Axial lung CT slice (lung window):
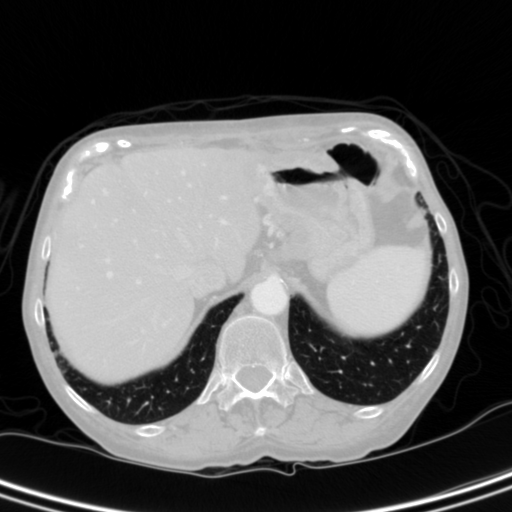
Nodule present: no